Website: crate-barrel
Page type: stored-credit-cards
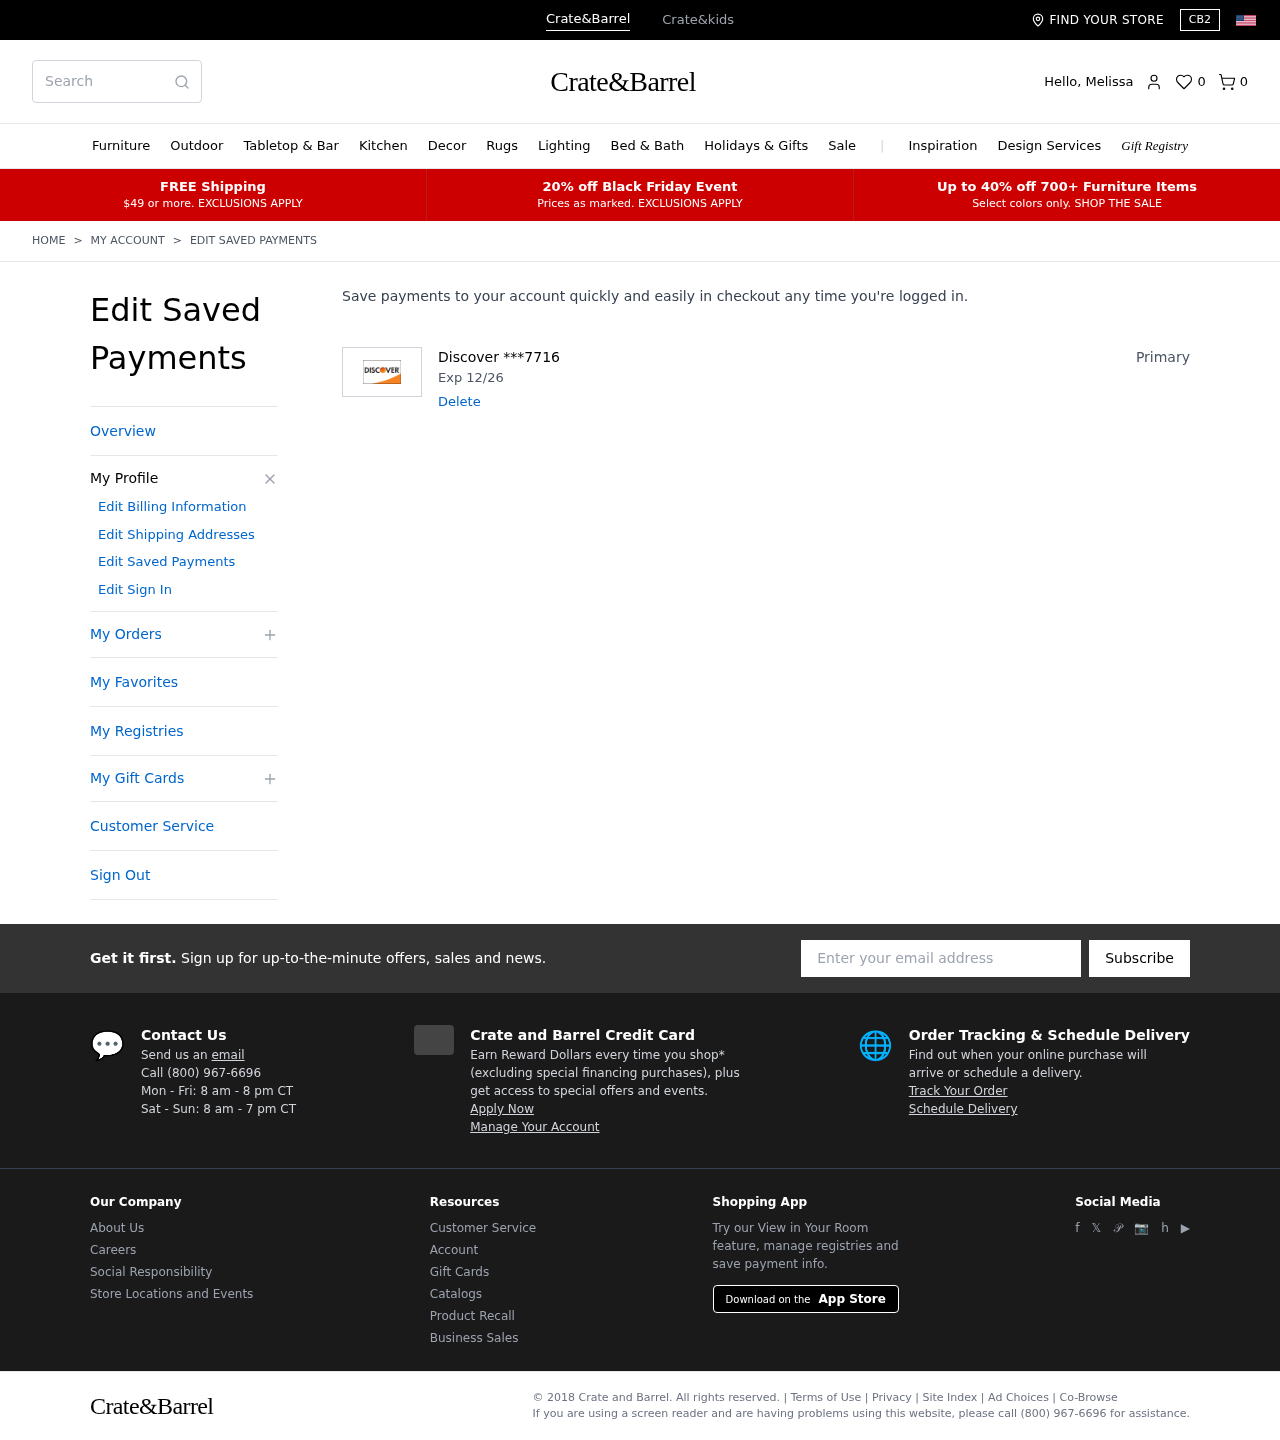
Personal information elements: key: PII_CARD_EXPIRY
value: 12/26
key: PII_CARD_LAST4
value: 7716
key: PII_CARD_TYPE
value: Discover
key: PII_FIRSTNAME
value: Melissa
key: PII_EMAIL
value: melissagonzalez@yahoo.com
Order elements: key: ORDER_NUM_ITEMS
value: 0
Search elements: key: HEADER_SEARCH
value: Search
Other elements: key: FAVORITES_COUNT
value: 0